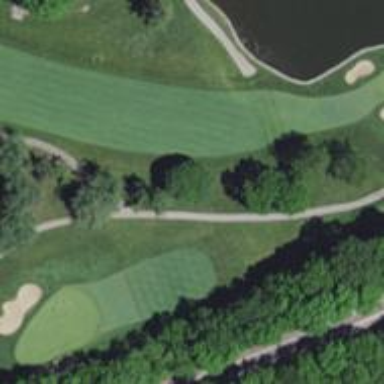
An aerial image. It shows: Path designated for golf carts.